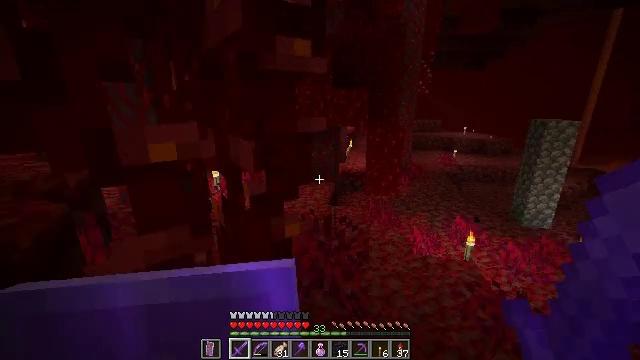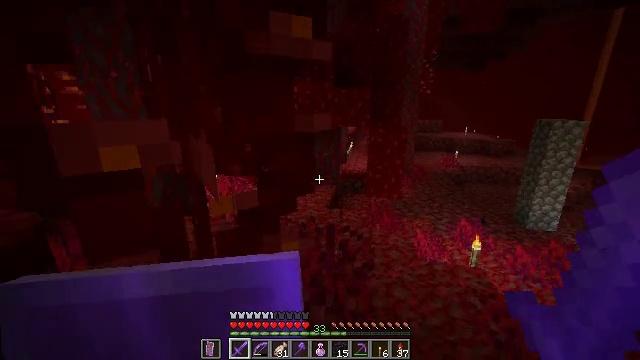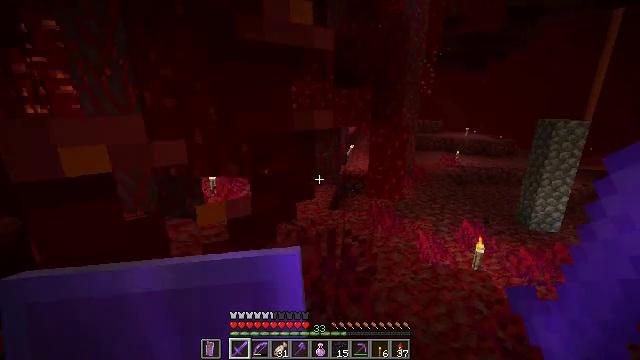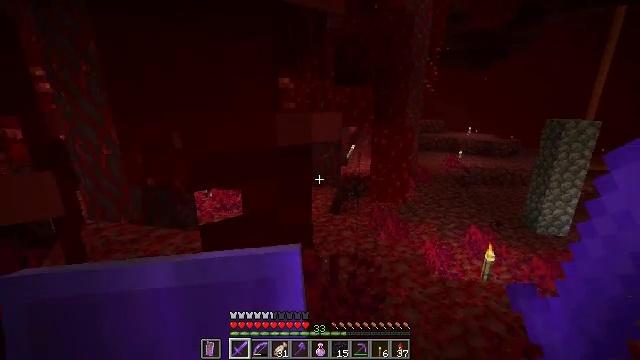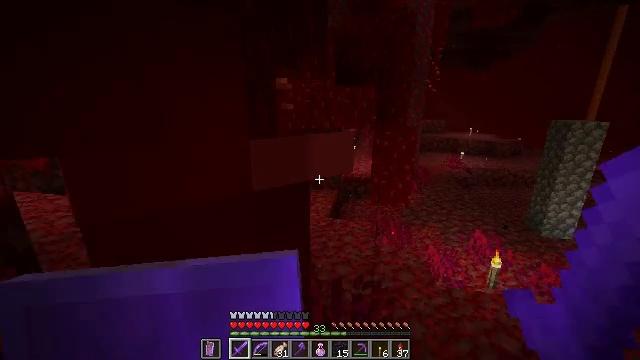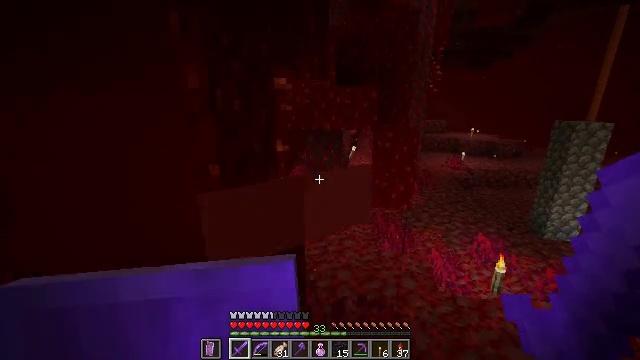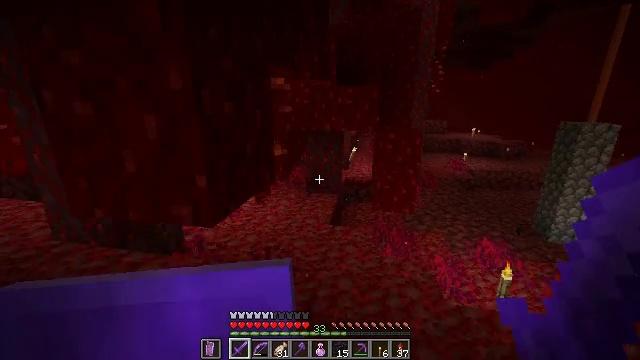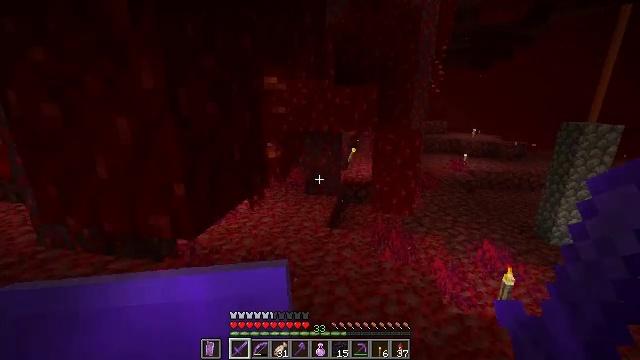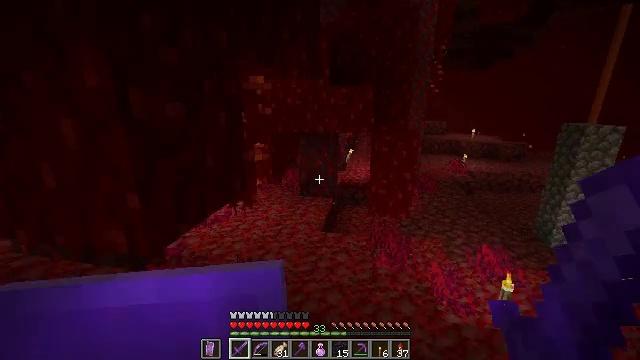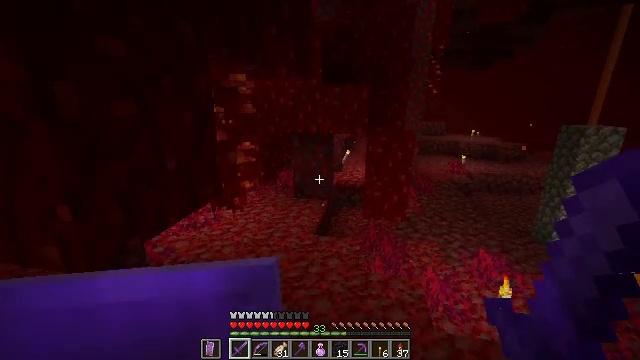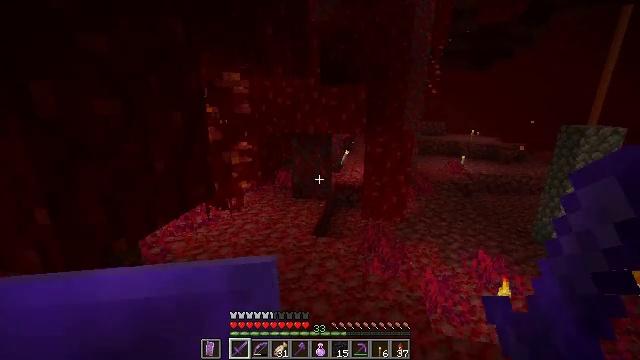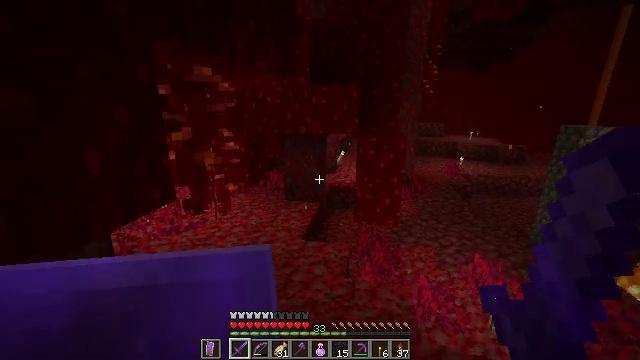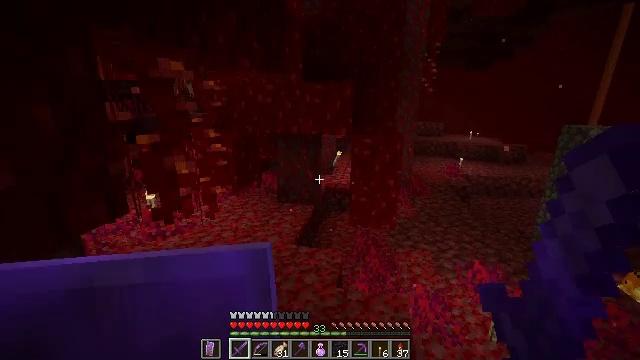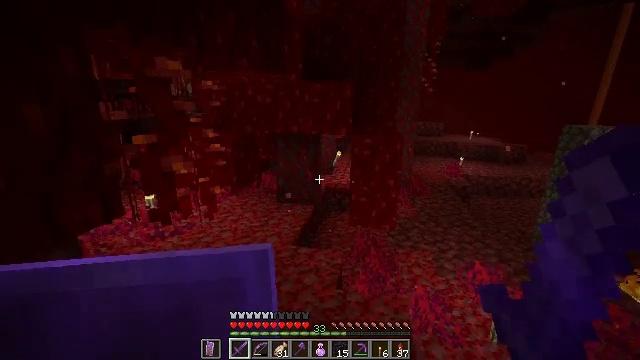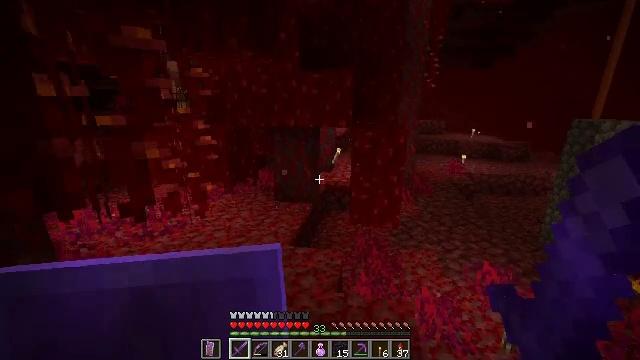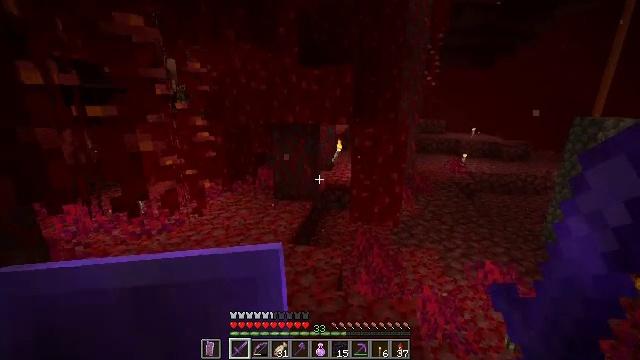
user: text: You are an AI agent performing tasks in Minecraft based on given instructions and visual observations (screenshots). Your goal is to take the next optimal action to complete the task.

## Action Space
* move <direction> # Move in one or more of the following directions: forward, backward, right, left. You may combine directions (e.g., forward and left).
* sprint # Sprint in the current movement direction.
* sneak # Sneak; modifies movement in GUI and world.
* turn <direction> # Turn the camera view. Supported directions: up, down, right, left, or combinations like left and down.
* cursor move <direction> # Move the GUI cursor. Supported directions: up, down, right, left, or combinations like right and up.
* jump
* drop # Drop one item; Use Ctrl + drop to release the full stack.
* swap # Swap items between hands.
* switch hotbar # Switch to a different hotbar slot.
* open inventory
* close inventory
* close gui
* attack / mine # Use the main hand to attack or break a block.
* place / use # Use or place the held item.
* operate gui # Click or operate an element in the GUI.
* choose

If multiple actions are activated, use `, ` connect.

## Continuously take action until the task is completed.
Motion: motion action
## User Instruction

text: Collect warped fungus to use for crafting.
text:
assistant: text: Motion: move forward
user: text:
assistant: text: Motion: move forward
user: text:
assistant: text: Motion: move forward
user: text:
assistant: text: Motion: move forward
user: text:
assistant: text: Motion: move forward
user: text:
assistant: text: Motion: move forward
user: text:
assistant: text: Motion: move forward and move right
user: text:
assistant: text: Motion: move forward and move right
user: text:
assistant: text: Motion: move forward and move right
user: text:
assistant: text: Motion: move forward and move right
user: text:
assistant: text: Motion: move forward and move right
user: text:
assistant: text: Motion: move forward
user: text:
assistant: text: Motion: move forward
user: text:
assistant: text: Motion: move forward
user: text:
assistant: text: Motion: move forward
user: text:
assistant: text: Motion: move forward
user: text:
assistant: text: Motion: move forward
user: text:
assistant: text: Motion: move forward
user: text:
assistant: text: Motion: move forward, turn left
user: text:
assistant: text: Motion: move forward, turn left and up
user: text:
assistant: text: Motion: move forward, turn left and up
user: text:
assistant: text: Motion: move forward and move right
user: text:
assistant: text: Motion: move forward and move right, turn left
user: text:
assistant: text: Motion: move forward and move right, turn left and up
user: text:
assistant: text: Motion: move forward and move right
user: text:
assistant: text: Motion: move forward and move right
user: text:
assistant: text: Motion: move forward
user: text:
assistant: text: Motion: move forward
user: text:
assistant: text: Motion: move forward
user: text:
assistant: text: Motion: move forward